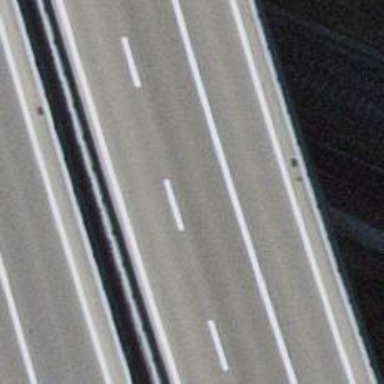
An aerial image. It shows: Asphalt bridge on motorway.